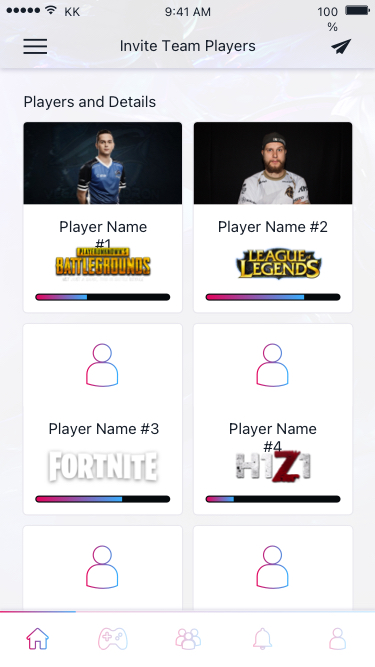
Text in this UI design:
Player Name #3
Player Name #4
Players and Details
Player Name #1
Player Name #3
Player Name #2
Player Name #4
Invite Team Players
9:41 AM
KK
100%